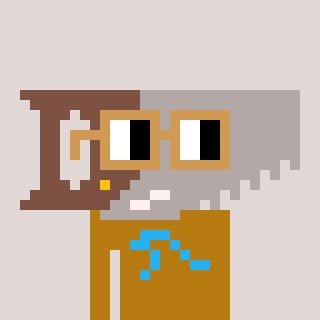
a pixel art character with square brown glasses, a saw-shaped head and a gold-colored body on a warm background